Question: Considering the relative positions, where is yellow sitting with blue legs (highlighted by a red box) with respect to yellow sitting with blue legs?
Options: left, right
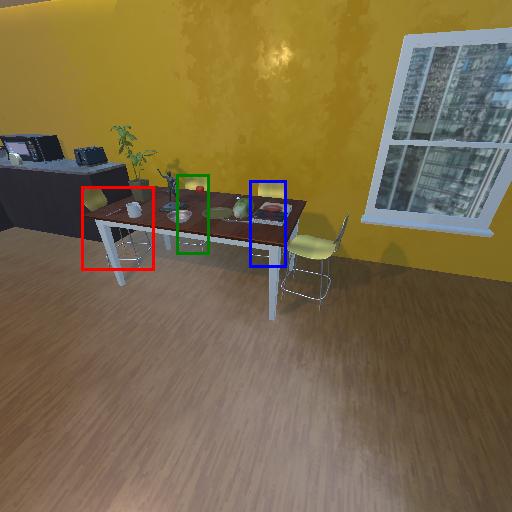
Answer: left